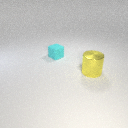
large yellow metal cylinder to the right of small cyan rubber cube